一年级 · 组合几何学
图

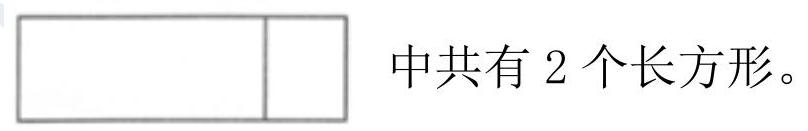
答案: 错
解析: 详解$\times$